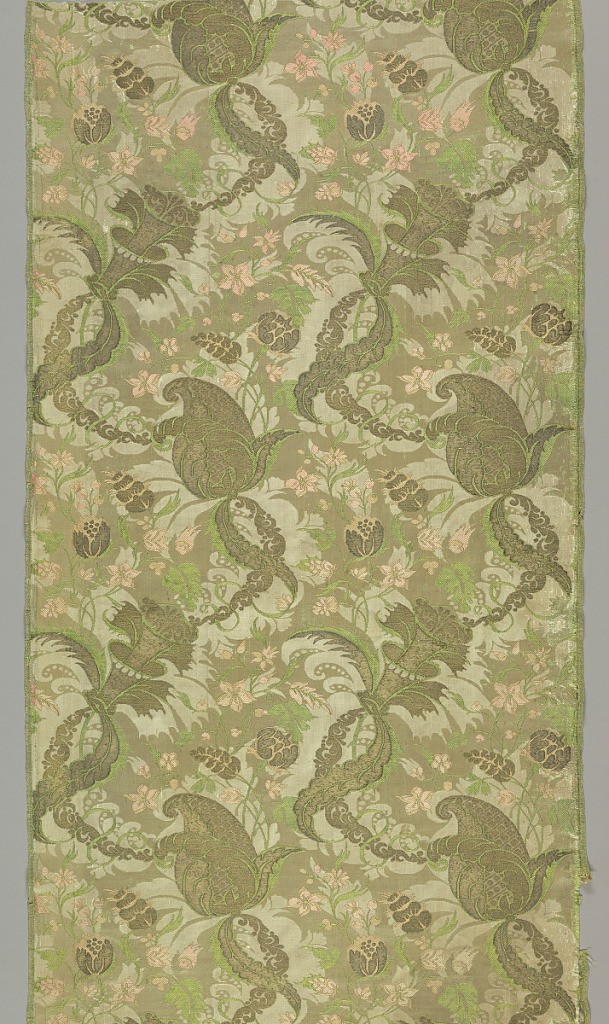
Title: Textile
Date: late 17th–early 18th century
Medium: silk, metallic yarns Technique: damask weave with supplementary weft patterning (brocaded)
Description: Tan colored silk damask brocaded in green and pink silk with metallic yarns. Brocading bound in twill by warps. Design in the ‘bizarre' style shows a pattern of large florals with serpentine chains composed of scrolls. Both selvages persent.